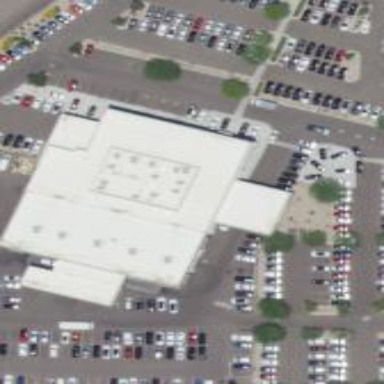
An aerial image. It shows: Building housing car shop.